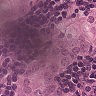
Metastatic tissue present: yes